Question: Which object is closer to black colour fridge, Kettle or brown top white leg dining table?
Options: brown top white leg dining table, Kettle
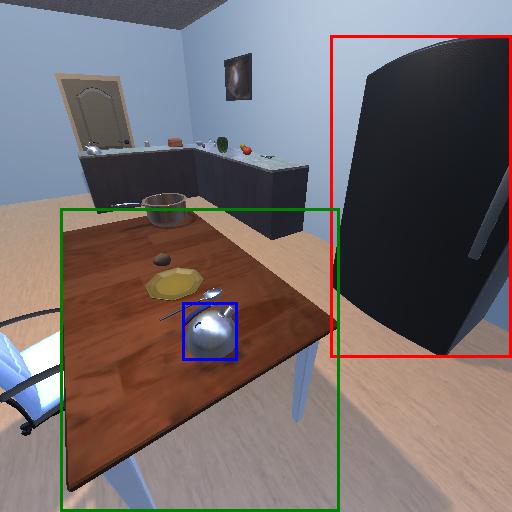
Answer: brown top white leg dining table